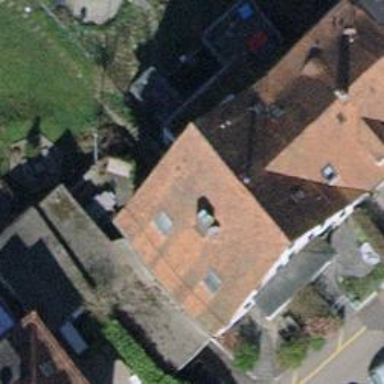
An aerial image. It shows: Building with tiled roof.